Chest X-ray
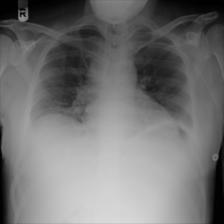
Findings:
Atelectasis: negative
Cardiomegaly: negative
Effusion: negative
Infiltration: negative
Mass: negative
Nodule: negative
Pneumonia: negative
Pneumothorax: negative
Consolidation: negative
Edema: negative
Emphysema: negative
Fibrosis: negative
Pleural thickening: negative
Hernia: negative